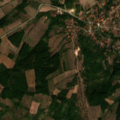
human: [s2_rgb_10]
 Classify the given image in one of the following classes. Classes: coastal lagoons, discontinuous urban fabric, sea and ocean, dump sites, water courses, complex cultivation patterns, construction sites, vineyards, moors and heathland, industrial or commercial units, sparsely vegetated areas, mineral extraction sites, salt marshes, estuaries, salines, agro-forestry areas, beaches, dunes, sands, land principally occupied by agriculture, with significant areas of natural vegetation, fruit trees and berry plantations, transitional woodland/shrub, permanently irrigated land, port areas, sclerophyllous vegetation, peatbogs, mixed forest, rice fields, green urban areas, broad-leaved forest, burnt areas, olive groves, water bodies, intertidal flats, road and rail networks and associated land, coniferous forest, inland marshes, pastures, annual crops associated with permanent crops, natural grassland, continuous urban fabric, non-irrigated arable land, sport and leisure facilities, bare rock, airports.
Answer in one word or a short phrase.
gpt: discontinuous urban fabric, complex cultivation patterns, land principally occupied by agriculture, with significant areas of natural vegetation, broad-leaved forest, mixed forest, transitional woodland/shrub